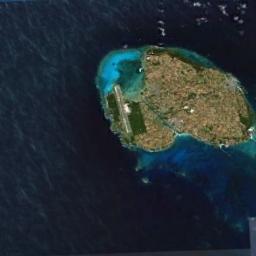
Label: island